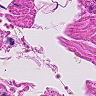
Metastatic tissue present: no